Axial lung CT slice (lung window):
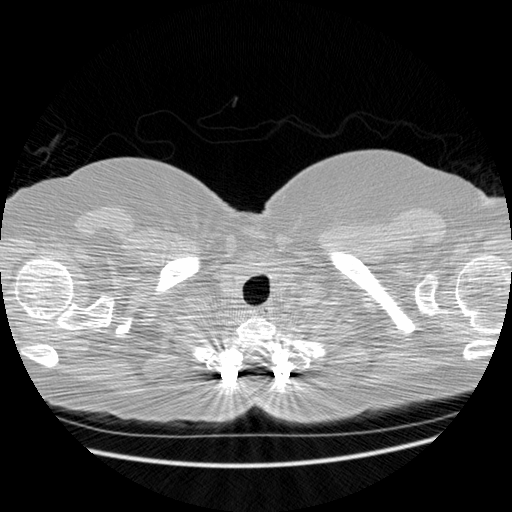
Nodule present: no